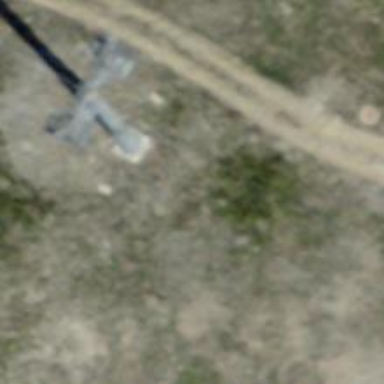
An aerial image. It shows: Pylon used for aerialway.